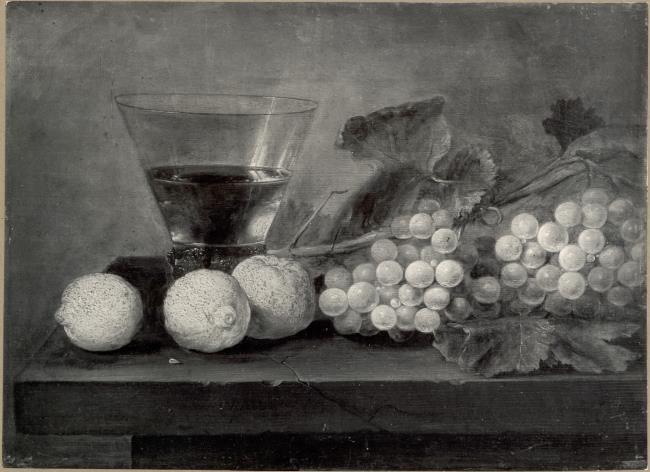
Title: Still life with a rummer, lemons and grapes
Artist: Jan van de Velde (III)
Earliest date: 1639
Latest date: 1639
Genre: painting
Iconography: Still Life
Keywords: still life, on a stone table, roemer, bunch of grapes, vine, lemon (fruit)